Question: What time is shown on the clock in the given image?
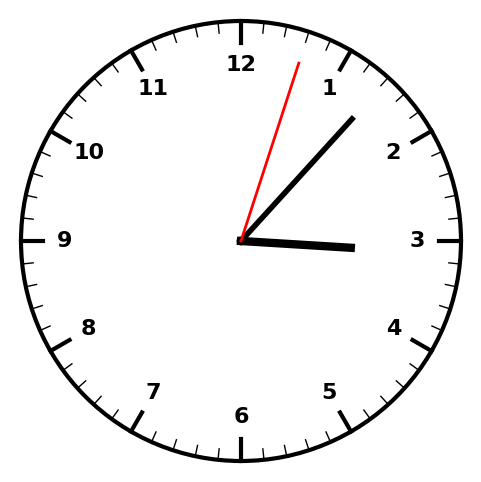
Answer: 03:07:03